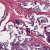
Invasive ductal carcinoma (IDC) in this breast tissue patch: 1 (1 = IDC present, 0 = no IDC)